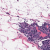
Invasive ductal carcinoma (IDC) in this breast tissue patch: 0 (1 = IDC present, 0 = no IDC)